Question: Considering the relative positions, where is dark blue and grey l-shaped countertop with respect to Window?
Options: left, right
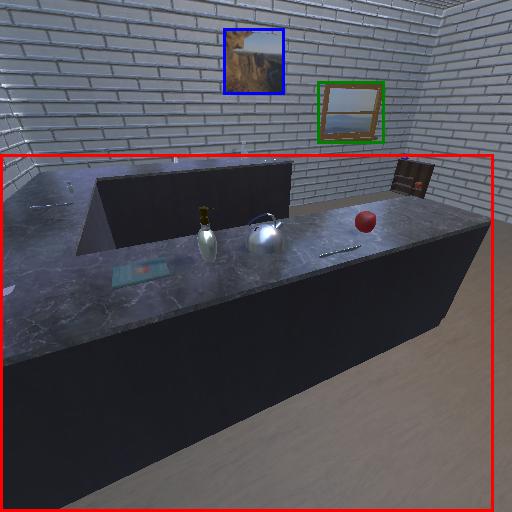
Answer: left